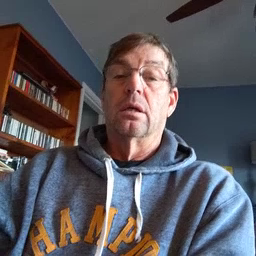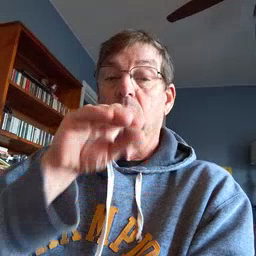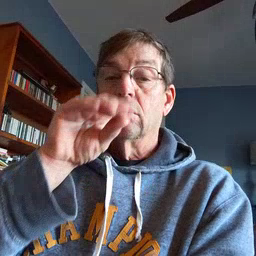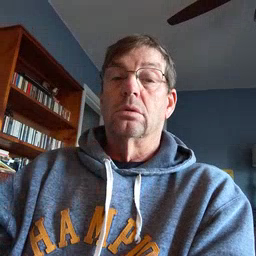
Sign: goose